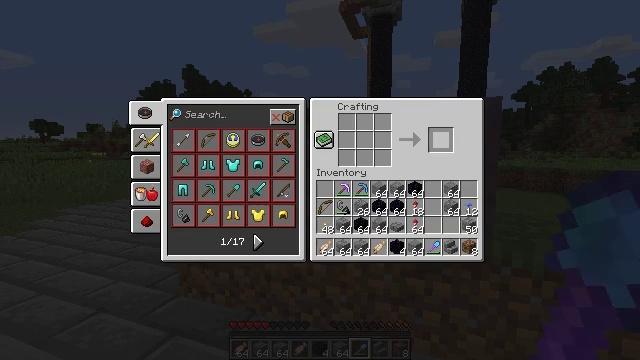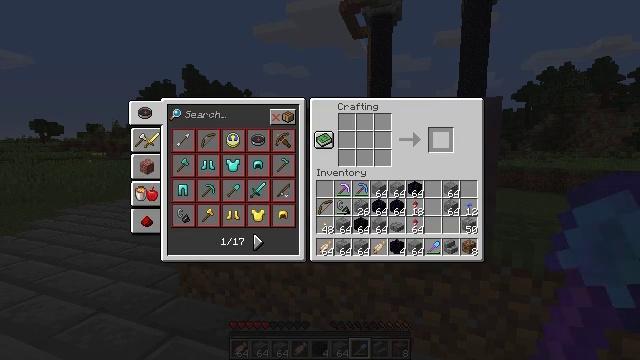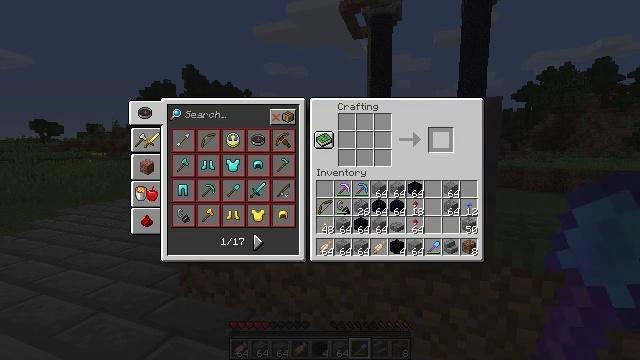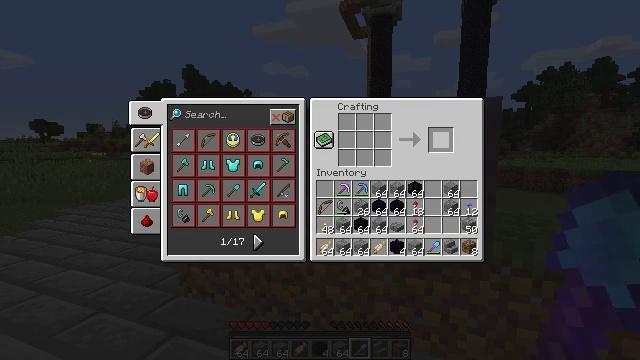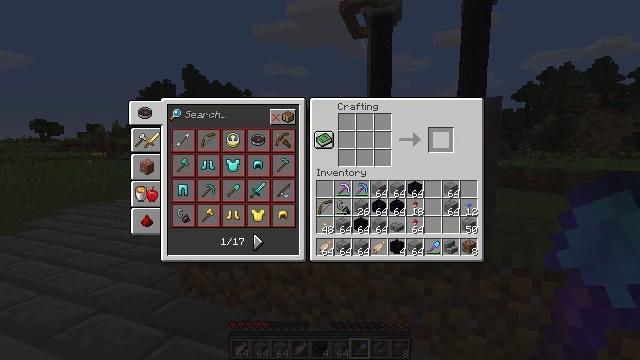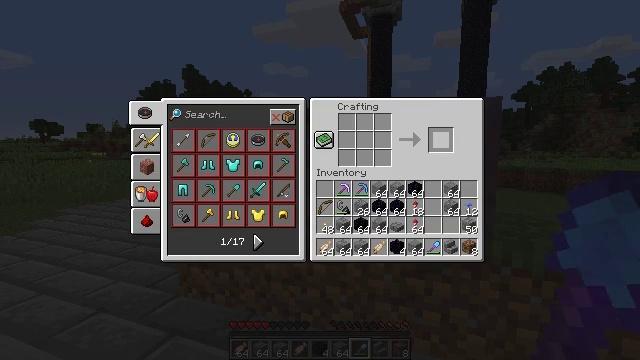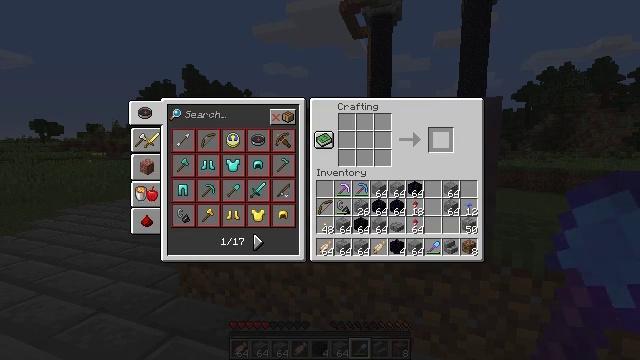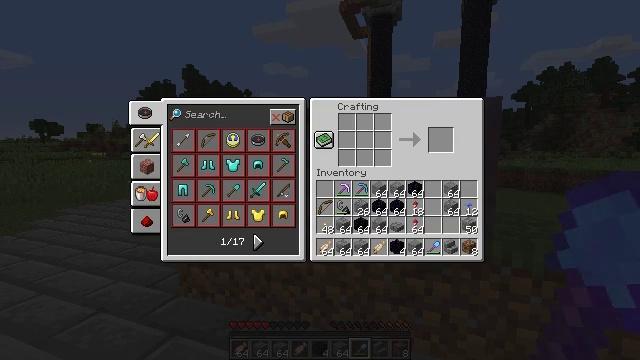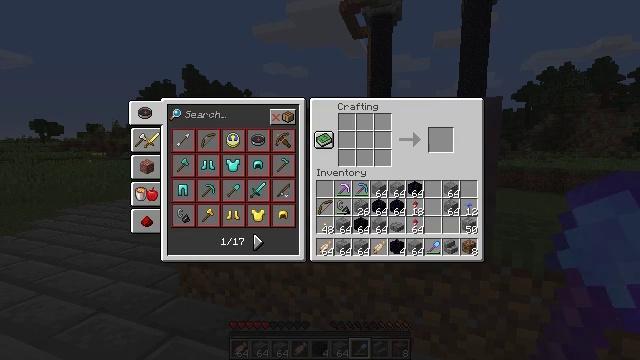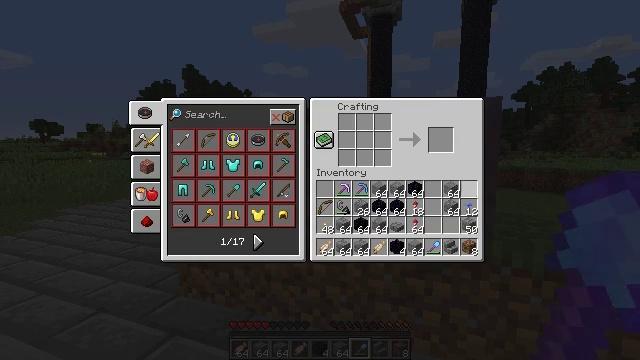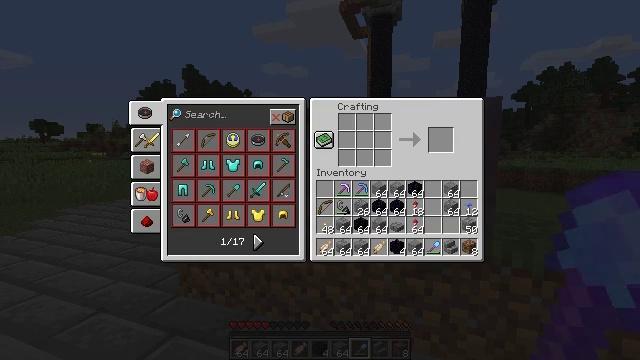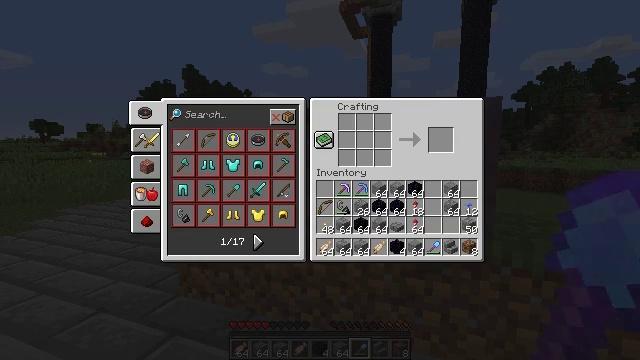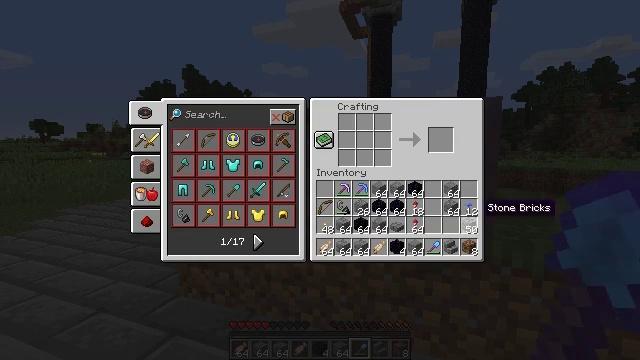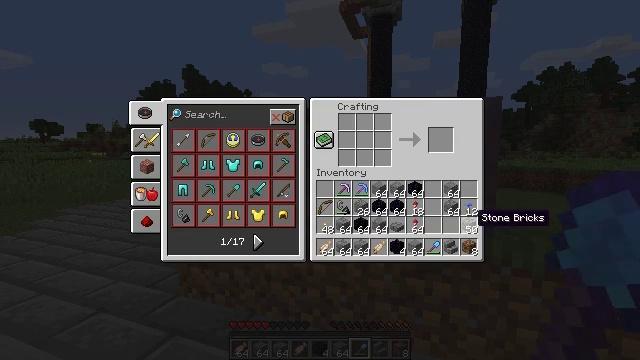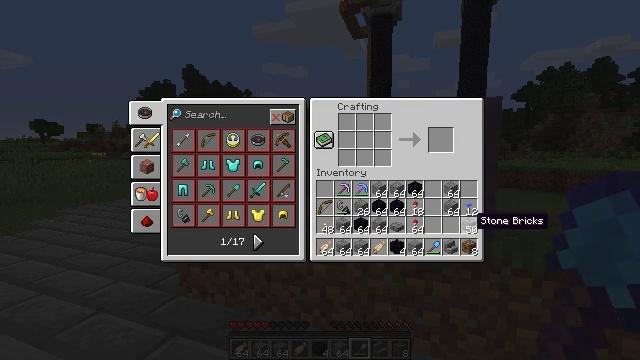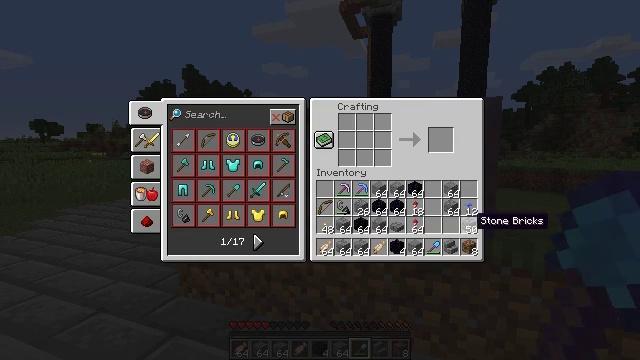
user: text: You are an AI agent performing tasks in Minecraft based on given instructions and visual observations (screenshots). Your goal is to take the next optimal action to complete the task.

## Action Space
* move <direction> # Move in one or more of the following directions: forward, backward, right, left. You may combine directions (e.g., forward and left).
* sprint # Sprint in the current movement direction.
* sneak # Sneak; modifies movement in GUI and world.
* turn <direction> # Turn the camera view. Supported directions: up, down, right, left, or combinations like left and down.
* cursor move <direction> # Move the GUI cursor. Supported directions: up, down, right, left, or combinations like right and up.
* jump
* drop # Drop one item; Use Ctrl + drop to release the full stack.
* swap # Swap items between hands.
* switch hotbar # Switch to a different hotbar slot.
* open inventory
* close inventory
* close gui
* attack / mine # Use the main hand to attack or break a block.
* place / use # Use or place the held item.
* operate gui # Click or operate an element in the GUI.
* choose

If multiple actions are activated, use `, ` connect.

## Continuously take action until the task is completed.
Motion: motion action
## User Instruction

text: Create stone brick stairs from stone bricks.
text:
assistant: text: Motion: sneak, open gui
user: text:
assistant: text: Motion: sneak
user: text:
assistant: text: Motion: sneak
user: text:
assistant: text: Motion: sneak
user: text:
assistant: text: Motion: sneak
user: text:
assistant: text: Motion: sneak
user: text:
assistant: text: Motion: sneak, cursor move right and down
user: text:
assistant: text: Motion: cursor move right and down
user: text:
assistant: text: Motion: cursor move right and down
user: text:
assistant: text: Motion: cursor move right and down
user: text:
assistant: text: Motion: no_op
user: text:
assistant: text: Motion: cursor move down
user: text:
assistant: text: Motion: sneak, cursor move down
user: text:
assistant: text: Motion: sneak
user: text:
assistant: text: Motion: sneak
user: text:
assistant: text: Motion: sneak
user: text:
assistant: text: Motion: sneak, cursor move left and up
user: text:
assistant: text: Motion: sneak, cursor move up
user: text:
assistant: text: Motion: sneak
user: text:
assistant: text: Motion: sneak
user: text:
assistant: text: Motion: sneak
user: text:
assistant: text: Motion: sneak
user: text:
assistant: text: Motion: sneak, choose
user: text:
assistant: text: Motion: sneak, choose
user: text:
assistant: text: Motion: sneak
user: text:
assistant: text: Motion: sneak, cursor move left
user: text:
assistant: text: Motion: sneak, cursor move left
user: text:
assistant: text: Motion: sneak, cursor move left and down
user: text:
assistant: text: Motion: sneak, cursor move left and down
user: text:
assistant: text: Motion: sneak, cursor move left